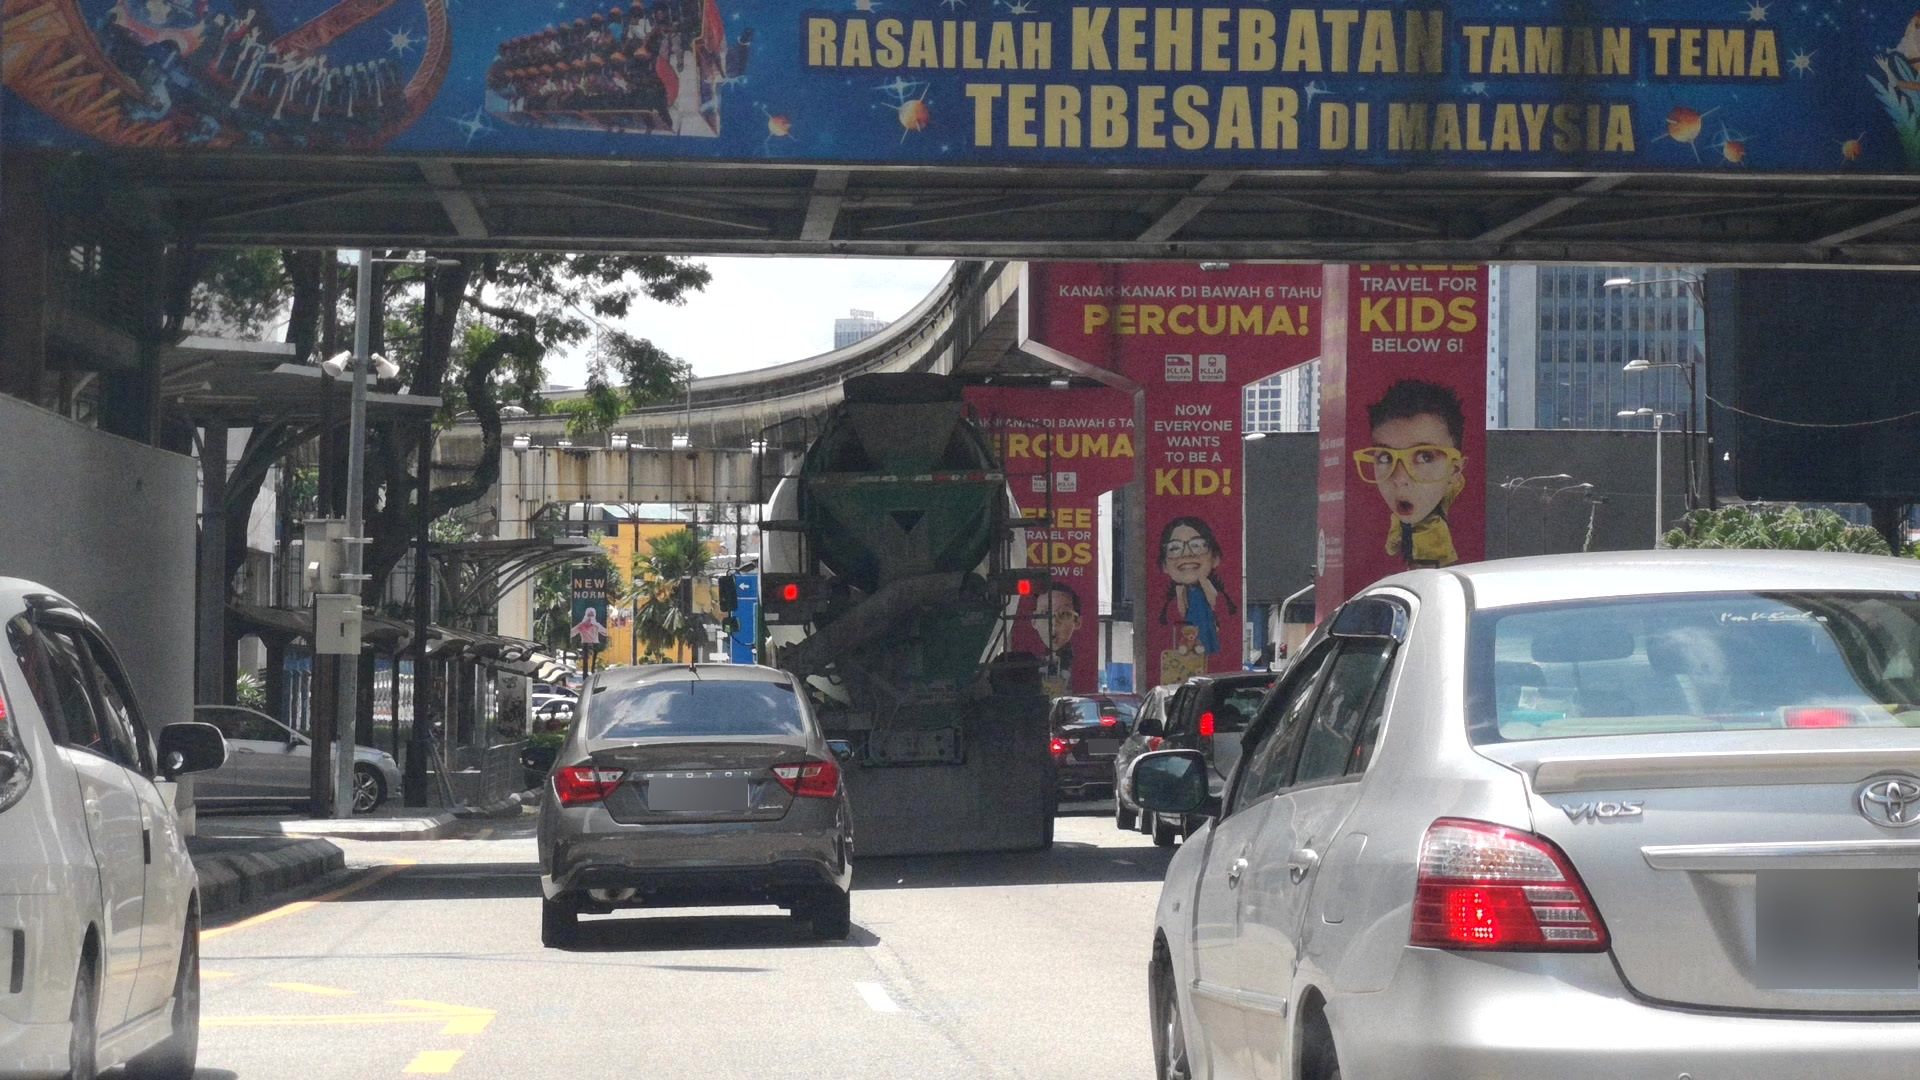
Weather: clear
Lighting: day
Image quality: good
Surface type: walking surface
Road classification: path, steps
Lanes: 3
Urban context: urban centre
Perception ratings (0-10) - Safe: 1.88, Lively: 7.22, Beautiful: 4.6, Boring: 0.56, Depressing: 5.92, Wealthy: 5.52